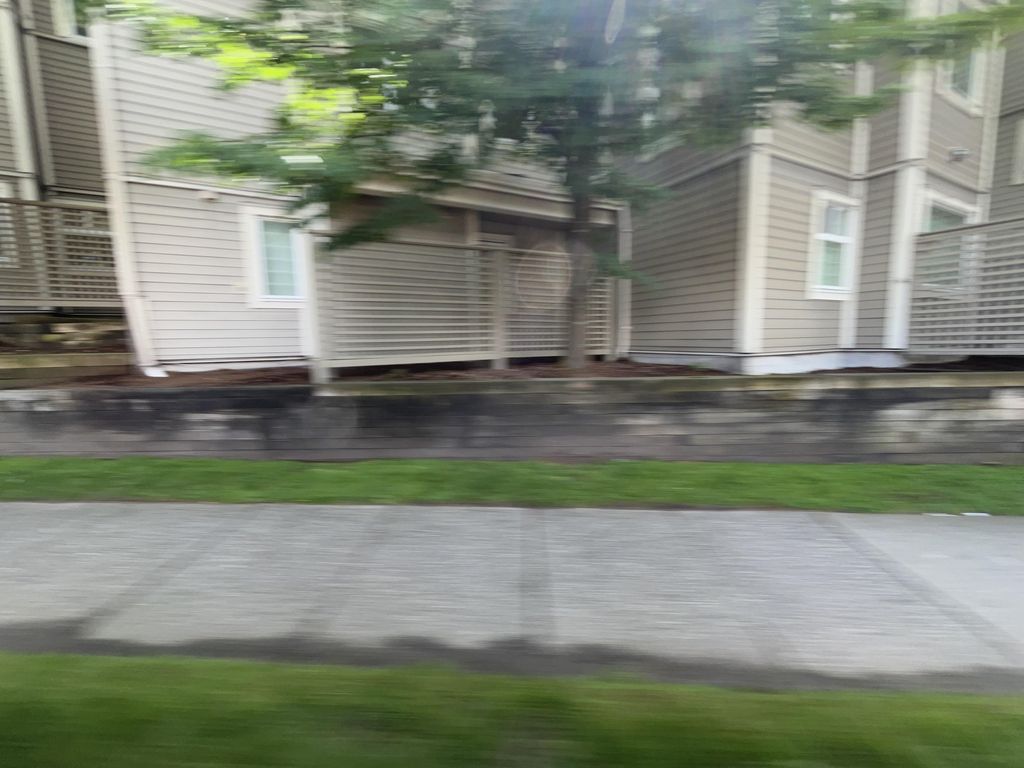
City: vancouver